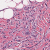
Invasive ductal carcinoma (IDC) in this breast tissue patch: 1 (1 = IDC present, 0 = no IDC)